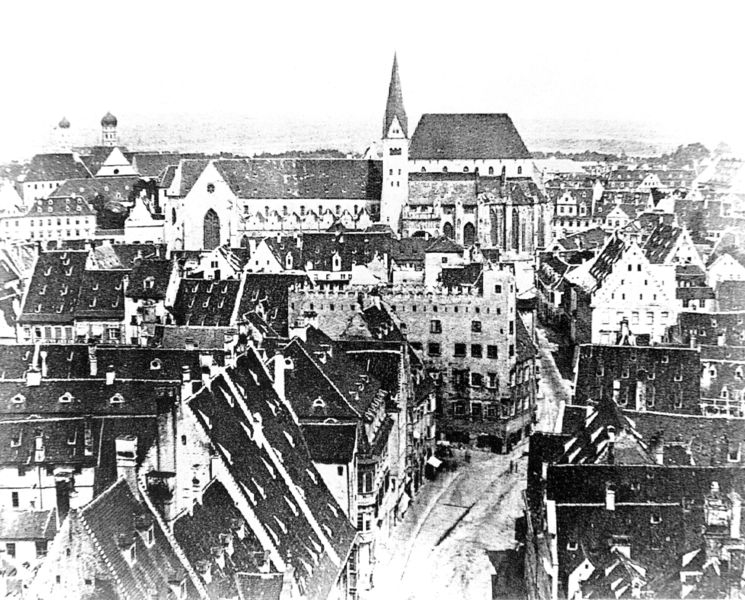
Titel: Karolinenstraße in Augsburg mit ehem. Imhof-Haus (jetzt Riedinger-Haus) (Foto um 1864)
Standort: Augsburg
Institution: Karolinenstraße
Schlagwörter: himmel, mann, schatten, weiß, kirchturm, stadt, fenster, licht, schwarz, strasse, tür, dach, haus, schloss, alt, architektur, horizont, häuser, kirche, reich, kamin, kamine, schornstein, turm, turmspitze, deutschland, ansicht, fassade, fassaden, dächer, giebel, schornsteine, ziegel, platz, schlot, pilaster, kuppel, zinnen, foto, fotografie, luftaufnahme, oben, schlote, stadtansicht, burg, kirchenturm, kloster, türme, zwiebelturm, münchen, dom, dachfenster, gauben, schwarz-weiß, helm, arkaden, kathedrale, photo, kirchenschiff, gotisch, rosette, mittelalter, schräge, wien, gothik, gedruckt, weitsicht, satteldach, zinnenkranz, längsschiff, querschiff, gotteshaus, projekt, metropole, augsburg, übersicht, klosteranlage, markisen, hauptstadt, alte stadt, däche, hinterhöfe, irreal, schronsteine, solarzellen, tur', vogelüerspektive, von oben, bürgerhäuser, 1850, straße#